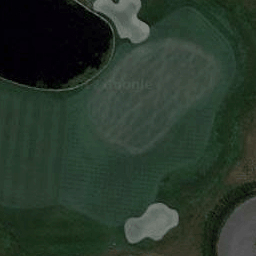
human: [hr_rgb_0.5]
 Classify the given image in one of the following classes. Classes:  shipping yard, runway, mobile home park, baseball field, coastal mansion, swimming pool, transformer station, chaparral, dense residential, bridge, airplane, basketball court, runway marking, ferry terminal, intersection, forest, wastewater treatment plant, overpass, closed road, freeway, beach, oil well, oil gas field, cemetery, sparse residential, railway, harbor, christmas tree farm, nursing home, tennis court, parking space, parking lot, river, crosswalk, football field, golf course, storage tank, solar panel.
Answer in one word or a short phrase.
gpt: golf course